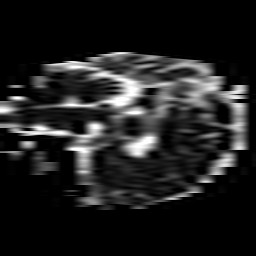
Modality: ADC
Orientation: sagittal
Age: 43
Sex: female
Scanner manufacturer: philips
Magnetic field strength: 1.5 T
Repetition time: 4.251 s
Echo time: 0.07764 s